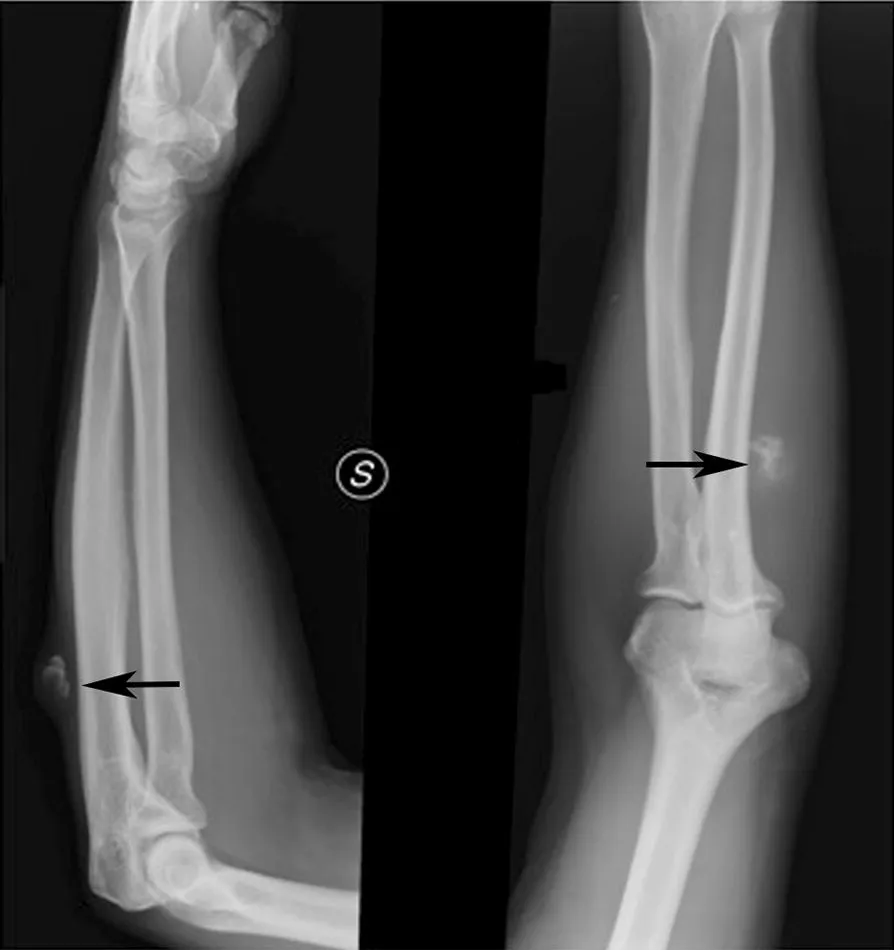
X-ray of the forearm showing a soft tissue tumor with areas of calcification (arrows).
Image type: radiology (x_ray)